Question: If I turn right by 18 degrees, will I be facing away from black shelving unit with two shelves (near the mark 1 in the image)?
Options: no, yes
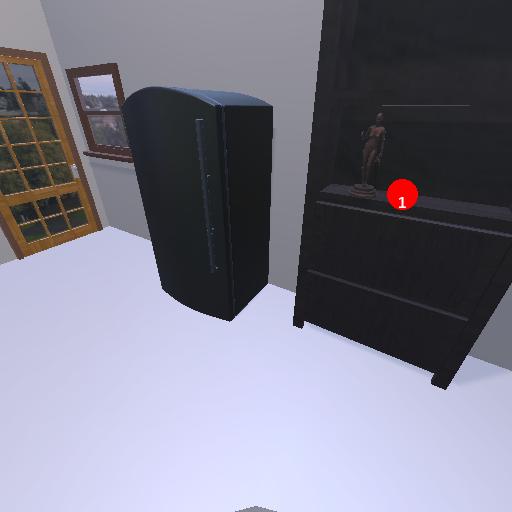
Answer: no